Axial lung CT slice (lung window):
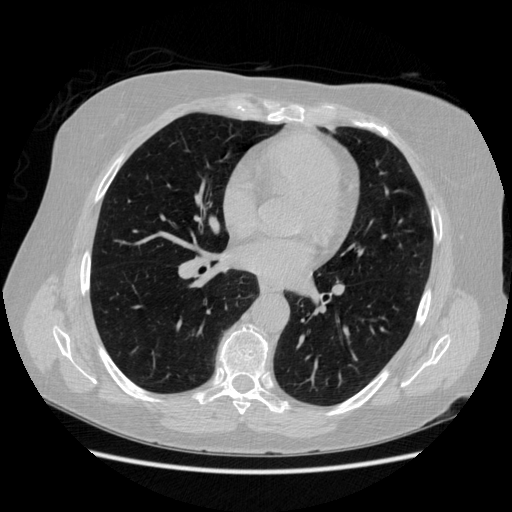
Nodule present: no